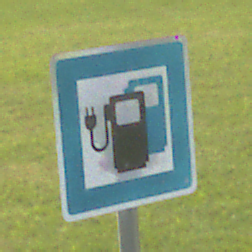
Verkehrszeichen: LadestationFuerElektrofahrzeuge
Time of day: MorningAfternoon
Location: Outdoor (Suburban)
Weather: PartlyCloudy
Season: NotSpecified
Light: Natural